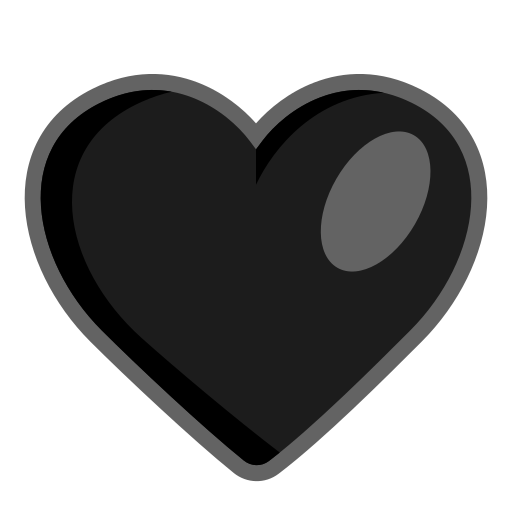
black heart flat